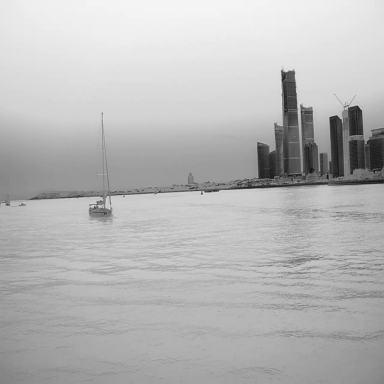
There are two sailboats in the infrared image.